Field crop: tomato
Growth stage: 2
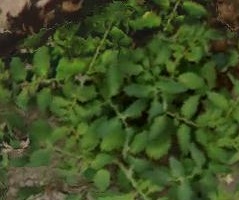
Species: tomato